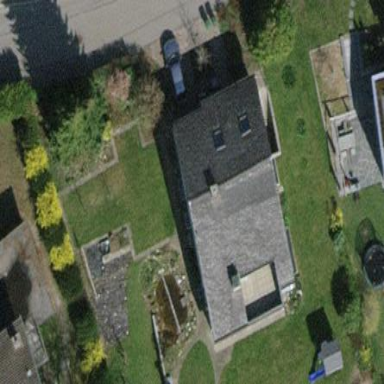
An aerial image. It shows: Detached building.